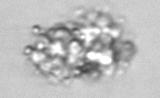
Label: Leptocylindrus_mediterraneus